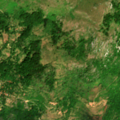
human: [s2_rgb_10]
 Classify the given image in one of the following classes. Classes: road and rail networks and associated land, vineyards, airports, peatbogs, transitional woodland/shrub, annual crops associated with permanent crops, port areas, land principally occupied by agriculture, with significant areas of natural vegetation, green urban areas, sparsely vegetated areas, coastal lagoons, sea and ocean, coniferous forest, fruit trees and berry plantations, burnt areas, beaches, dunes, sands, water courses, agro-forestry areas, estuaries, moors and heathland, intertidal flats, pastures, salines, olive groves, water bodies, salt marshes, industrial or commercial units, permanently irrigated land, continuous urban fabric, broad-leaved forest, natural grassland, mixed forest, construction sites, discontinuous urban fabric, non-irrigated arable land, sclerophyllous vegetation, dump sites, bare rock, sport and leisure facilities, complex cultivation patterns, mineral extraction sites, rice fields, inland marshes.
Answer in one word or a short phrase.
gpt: broad-leaved forest, natural grassland, transitional woodland/shrub